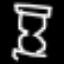
Label: hourglass